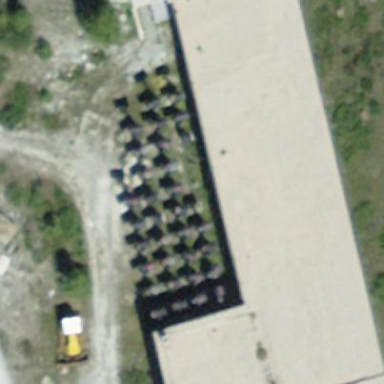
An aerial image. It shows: Service building.